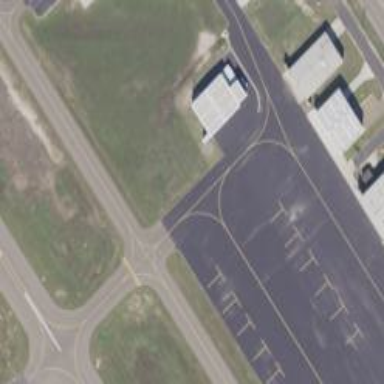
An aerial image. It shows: Image of taxiway at airport.